Interaction volume radius: 5 \u00c5
Interaction volume height: 15 \u00c5
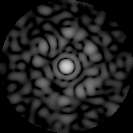
Disorder parameter: 0.798